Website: slack
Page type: billing-address
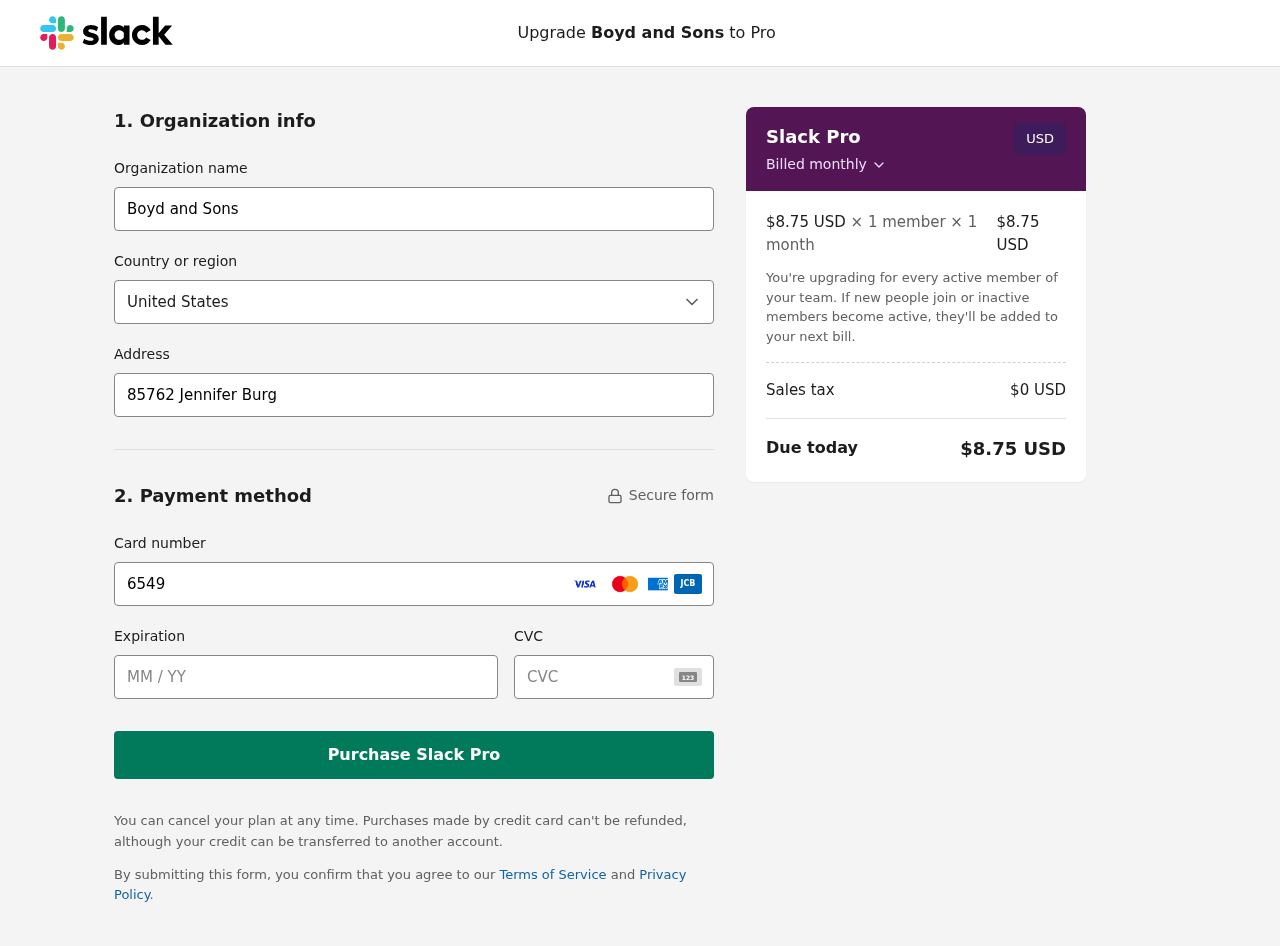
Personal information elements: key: PII_CARD_CVV
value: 631
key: PII_CARD_EXPIRY
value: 03/30
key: PII_CARD_NUMBER
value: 6549 8413 8676 2035
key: PII_COMPANY
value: Boyd and Sons
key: PII_COUNTRY
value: United States
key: PII_STREET
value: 85762 Jennifer Burg
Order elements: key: ORDER_PRICE_PER_MEMBER
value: $8.75 USD
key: ORDER_MEMBER_COUNT
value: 1
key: ORDER_MONTH_COUNT
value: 1
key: ORDER_SUBTOTAL
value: $8.75 USD
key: ORDER_TAX
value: $0
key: ORDER_TOTAL
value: $8.75 USD